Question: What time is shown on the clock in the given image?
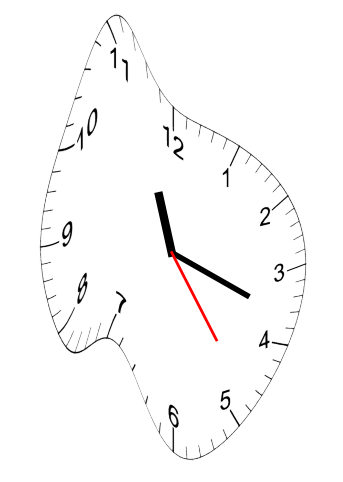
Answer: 11:18:24